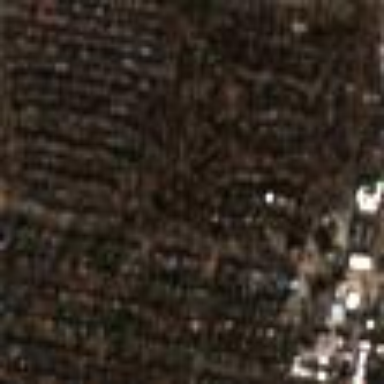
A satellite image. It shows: Residential area.